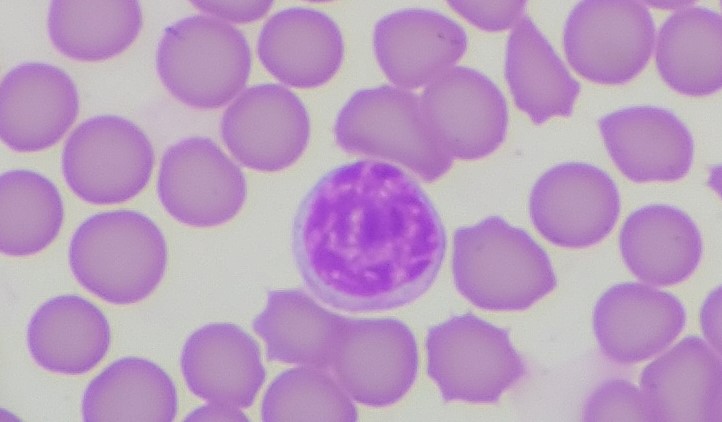
White blood cell type: Lymphocyte